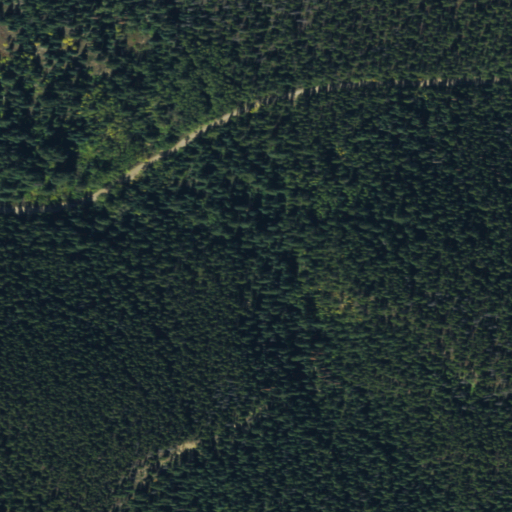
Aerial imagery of valley in Colorado named Jones Gulch containing evergreen forest and open development